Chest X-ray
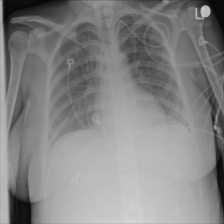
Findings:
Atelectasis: negative
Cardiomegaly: negative
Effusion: negative
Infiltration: negative
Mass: negative
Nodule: negative
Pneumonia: negative
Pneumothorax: negative
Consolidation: negative
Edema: negative
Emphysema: negative
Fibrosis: negative
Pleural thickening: negative
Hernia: negative